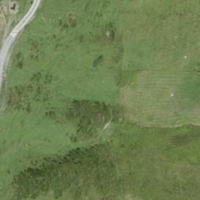
EUNIS habitat code: 25
Species observed at this site:
Parnassia palustris